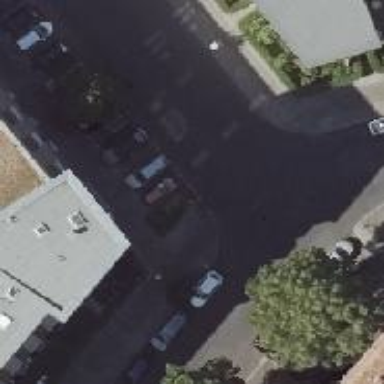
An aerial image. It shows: Residential road with asphalt surface and sidewalks on both sides. There is perpendicular on-street parking on the left side of the road.